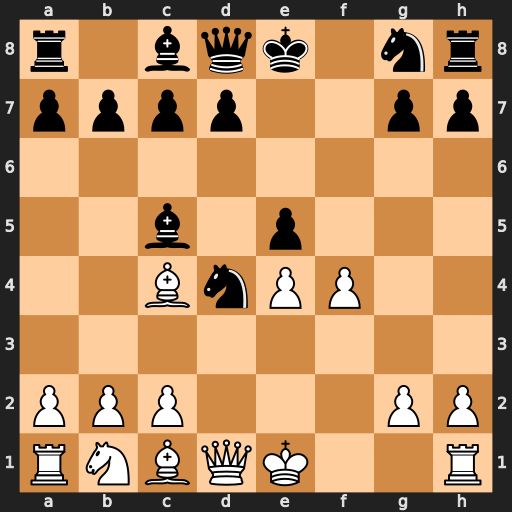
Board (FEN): r1bqk1nr/pppp2pp/8/2b1p3/2BnPP2/8/PPP3PP/RNBQK2R
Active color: w
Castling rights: KQkq
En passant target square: -
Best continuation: Qh5+ g6 Qxe5+ Qe7 Qxh8 Qxe4+ Kf1 Nxc2 Qxg8+